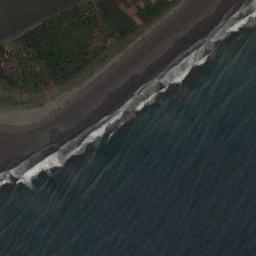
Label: beach